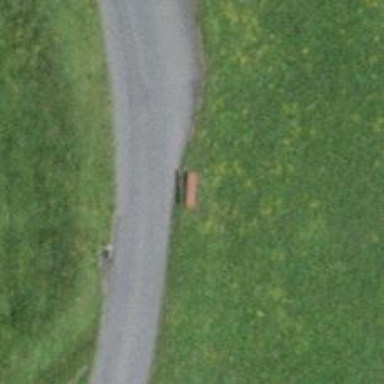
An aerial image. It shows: Bench.